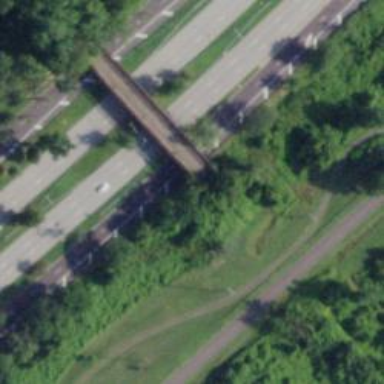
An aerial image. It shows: Bridge.